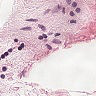
Metastatic tissue present: no